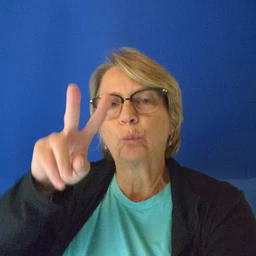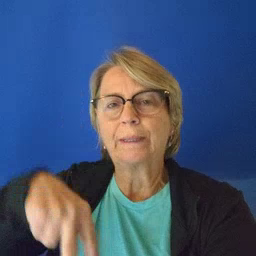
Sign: read